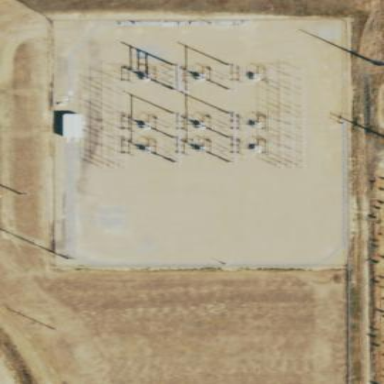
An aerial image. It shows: Power substation primarily used for electricity generation.